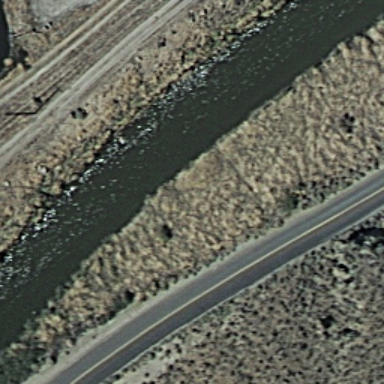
It is a river with roads on both banks of the river .